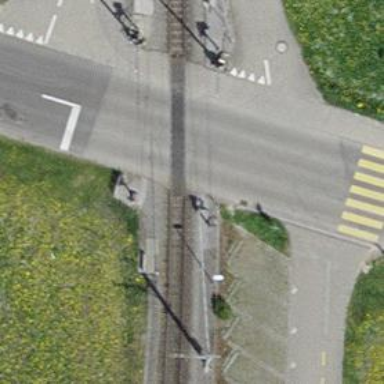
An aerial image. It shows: Narrow-gauge railway with single track. The railway is electrified with contact line.